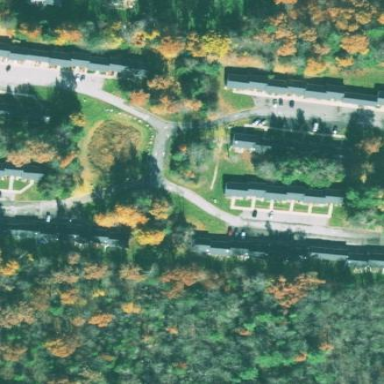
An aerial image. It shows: Residential road.